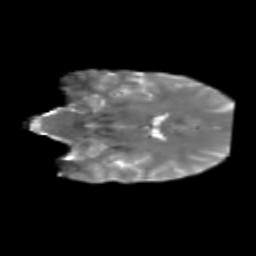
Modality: T2w
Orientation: coronal
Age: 35
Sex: female
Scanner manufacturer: siemens
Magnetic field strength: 3 T
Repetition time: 1.8 s
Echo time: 0.07 s